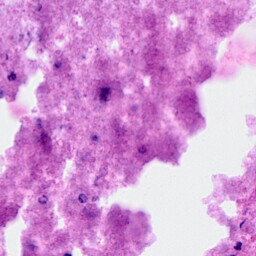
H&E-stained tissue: Breast